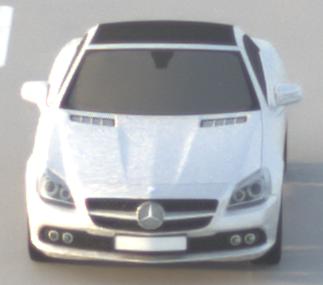
Make: Mercedes-Benz
Model: SLK 200
Detailed model: SLK-Class (172)
Model produced from: 2011/03
Model produced until: 2015/04
Doors: 2
Color: white
Road condition: dry road
Daytime: sunrise or sunset
Contrast: low contrast